Question: Hello I want to use Shannon-Fano algorithm in Delphi. My tables for string that "ABCDE" like this:
This method.

'''
C : 11
B : 10
A : 01
D : 001
E : 000
'''
So my string will look like '<PHONE>' but I couldn't come back. How can I return to my first original string? Is there any example code for Delphi-Pascal?
If I find any examples, I will understand what I need to do. But I couldn't find any examples.
Thank you..
My codes:
'''
button1.onclick.etc..
var
s,z:string;
i:integer;
begin
s:='ABCDE';
for i:=1 to Length(s) do
if s[i]='A' then
z:=z+'01'
else if s[i]='B' then
z:=z+'10'
else if s[i]='C' then
z:=z+'11'
else if s[i]='D' then
z:=z+'001'
else if s[i]='E' then
z:=z+'000';
end;
Showmessage(z);
end;
end.
'''
Finally z equal to '<PHONE>'. But how can I resolve this last string?
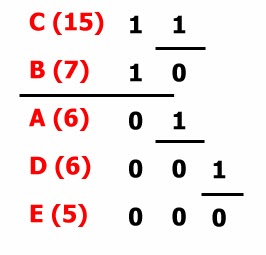
Answer: Like said the <URL> covers this algorithm.
You'll have to buy the book, here's a link: <URL>
However the sourcecode that accompanies the book is freely available; you can download the sourcecode here: <URL>
Shannon-Fano is not implemented, but the closely related huffman code is see: TDHuffmn.pas.
Here's an implementation of Shannon-Fano in C:
<URL>
You simple translate the code from C into Delphi.
Starting with:
'''
{$APPTYPE CONSOLE}
{$R *.res}
uses SysUtils;
type
node = record
sym: array[0..9] of char
pro: real;
arr: array[0..19] of integer;
top: integer;
end;
var
s: array[0..19] of node;
procedure prints(l,h: integer; s: array of node);
var
i: integer;
output: string;
begin
for i:= l to h do begin
output:= format('
%s %f',s[i].sym,s[i].pro);
writeln(output);
end; {for i}
end;
procedure shannon(l,h: integer; s: array of node);
var
pack1,pack2, diff1, diff2: real;
i,d,k,j: integer;
begin
pack1=0; pack2=0; diff1=0; diff2=0;
if (((l+1)=h) or (l=h) or (l>h)) then begin
if ((l=h) or (l>h)) then
'''
and continuing from there.
It's a pretty straightforward translation.